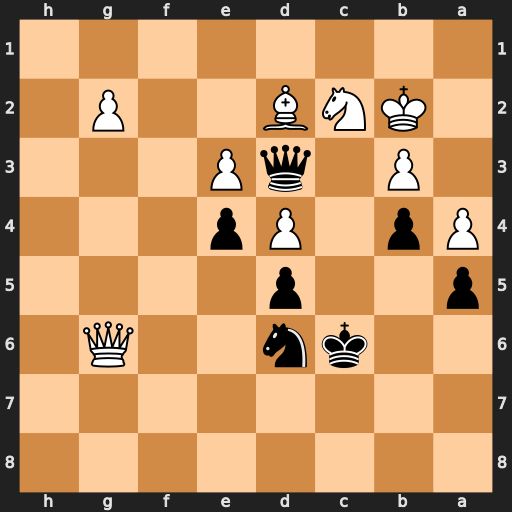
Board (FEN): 8/8/2kn2Q1/p2p4/Pp1Pp3/1P1qP3/1KNB2P1/8
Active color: b
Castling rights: -
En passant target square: -
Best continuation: Qxd2 Qg8 Qc3+ Kc1 Qxb3